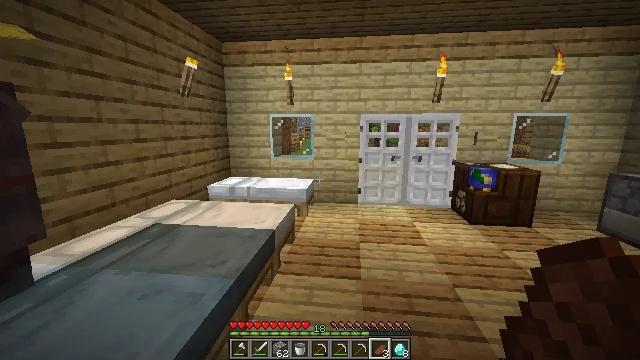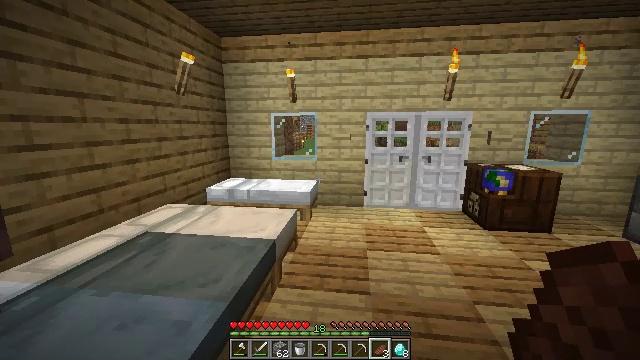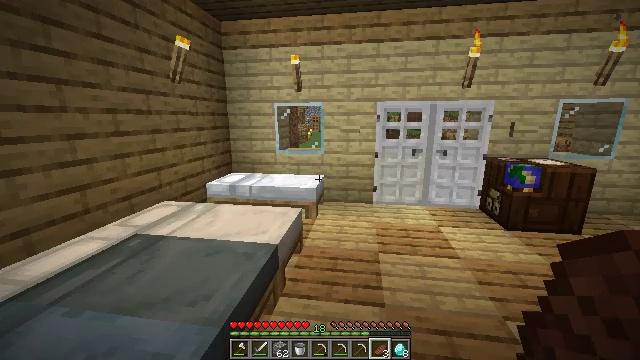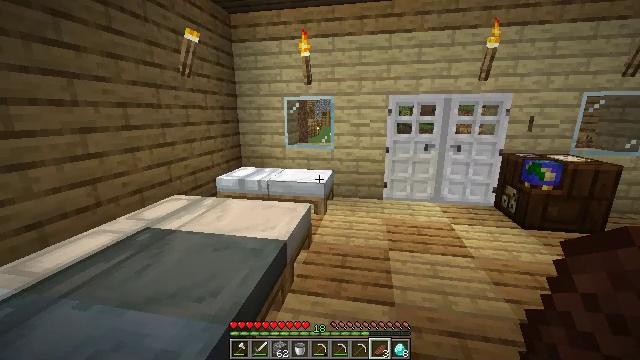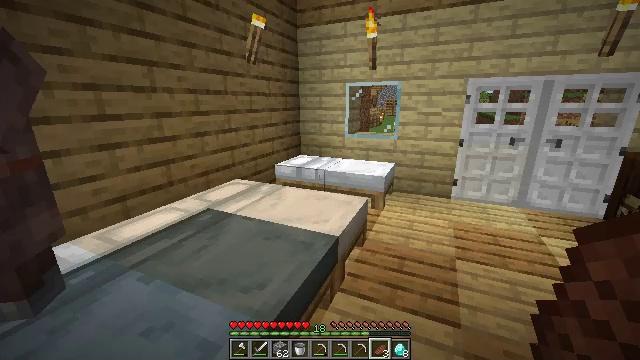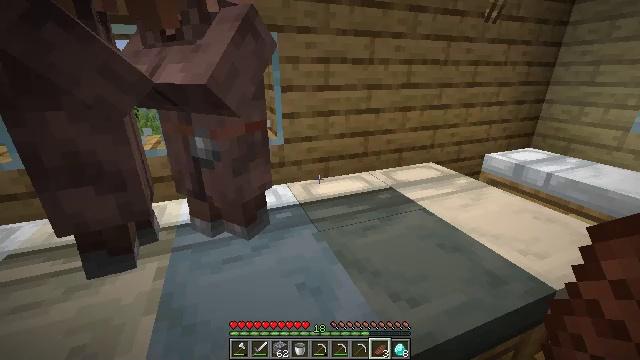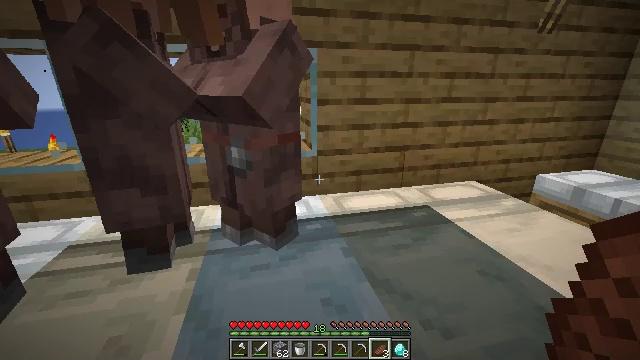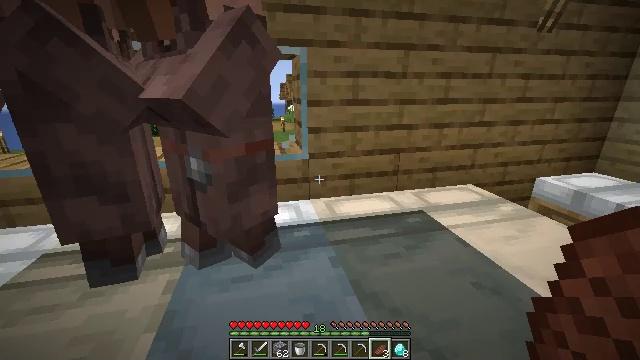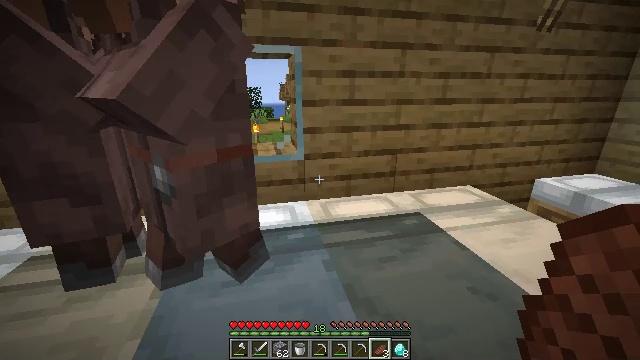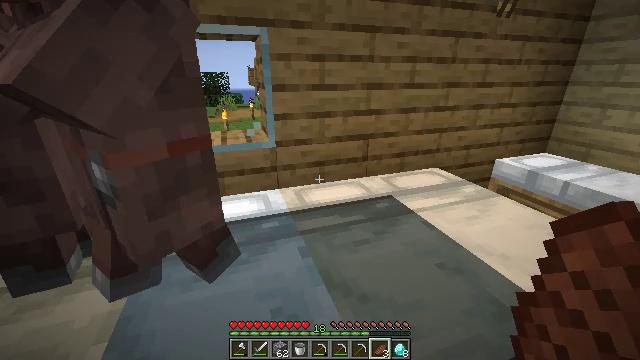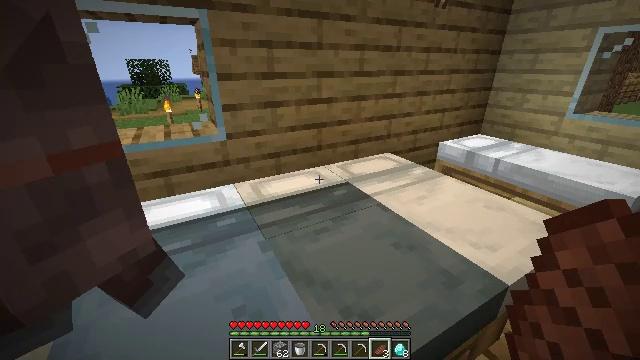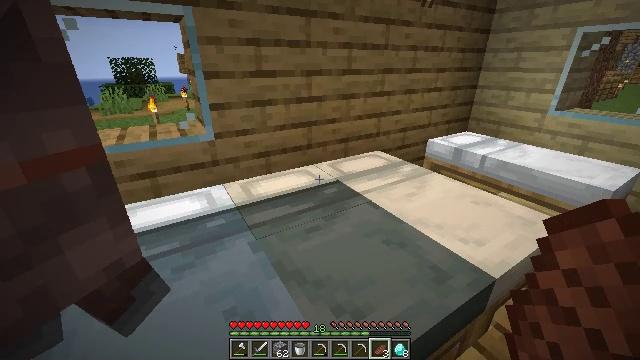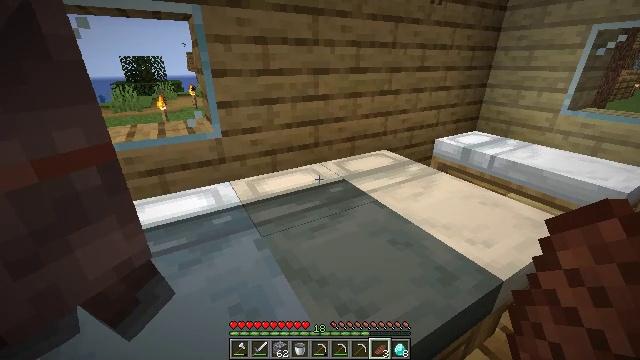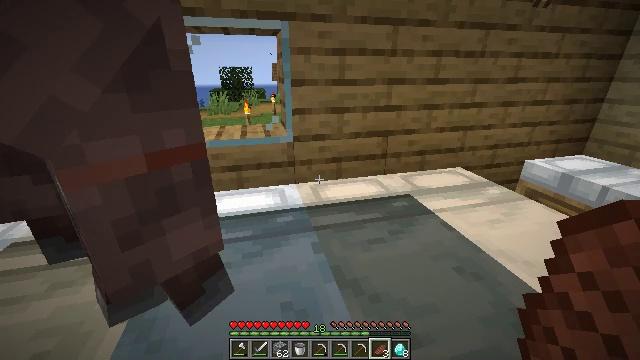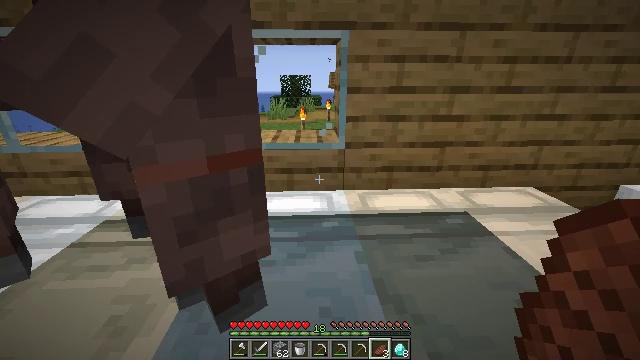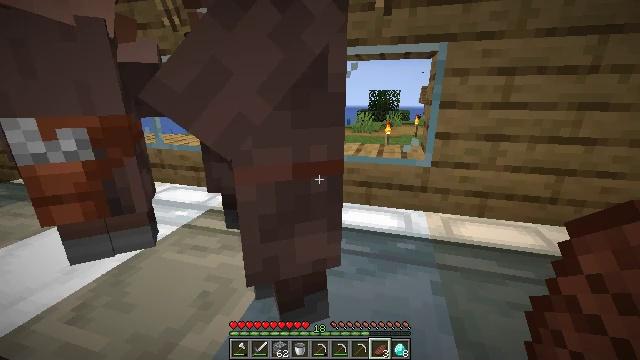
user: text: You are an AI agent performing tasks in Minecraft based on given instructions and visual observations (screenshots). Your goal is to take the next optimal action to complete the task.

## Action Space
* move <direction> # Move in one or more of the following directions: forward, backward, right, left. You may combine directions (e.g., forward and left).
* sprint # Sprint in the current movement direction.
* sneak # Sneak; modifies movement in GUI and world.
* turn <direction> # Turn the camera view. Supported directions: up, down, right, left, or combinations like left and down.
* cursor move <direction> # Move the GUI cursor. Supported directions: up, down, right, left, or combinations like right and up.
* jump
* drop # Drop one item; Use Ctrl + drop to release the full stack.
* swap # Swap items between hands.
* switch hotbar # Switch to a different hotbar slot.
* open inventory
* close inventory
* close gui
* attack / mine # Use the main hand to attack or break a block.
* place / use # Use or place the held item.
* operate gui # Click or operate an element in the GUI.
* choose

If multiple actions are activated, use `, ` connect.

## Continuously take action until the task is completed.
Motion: motion action
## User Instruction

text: Drop a cooked beef.
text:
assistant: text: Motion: move forward
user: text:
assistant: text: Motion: move forward, turn left and down
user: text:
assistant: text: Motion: move forward, turn left and down
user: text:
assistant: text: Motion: move forward, turn left and down
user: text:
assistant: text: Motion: move forward, turn left and down
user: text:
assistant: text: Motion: turn left and up
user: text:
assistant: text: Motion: no_op
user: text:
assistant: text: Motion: no_op
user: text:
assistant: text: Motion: turn right and down
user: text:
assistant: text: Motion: turn right and down
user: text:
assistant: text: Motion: turn right
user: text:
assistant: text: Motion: turn left
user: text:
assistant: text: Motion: turn left and up
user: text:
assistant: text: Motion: turn left and up
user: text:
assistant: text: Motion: turn left and up
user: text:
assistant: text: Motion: turn left and up
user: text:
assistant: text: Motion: turn left
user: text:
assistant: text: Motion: turn left and up
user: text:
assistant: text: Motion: turn left and up
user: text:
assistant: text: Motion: turn left
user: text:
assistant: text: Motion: turn left
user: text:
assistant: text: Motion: turn left
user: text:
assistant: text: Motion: turn left
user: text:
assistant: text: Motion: no_op
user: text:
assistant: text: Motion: no_op
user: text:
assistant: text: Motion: no_op
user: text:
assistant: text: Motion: no_op
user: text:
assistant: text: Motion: no_op
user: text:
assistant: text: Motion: no_op
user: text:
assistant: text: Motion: no_op